Aerial crown-view tile of a tropical tree (Barro Colorado Island, Panama), acquired 20250915:
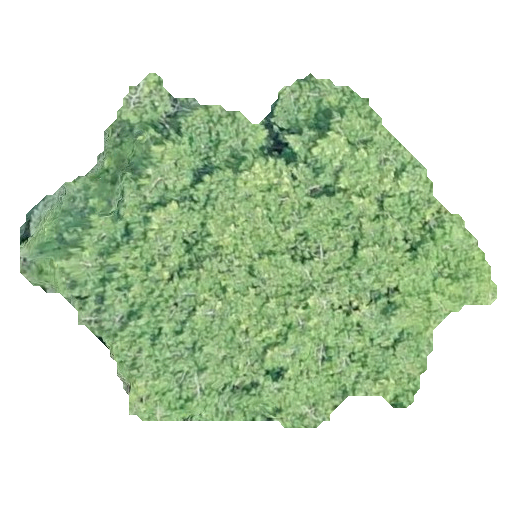
Species: Virola surinamensis
GBIF accepted scientific name: Virola surinamensis
Crown area: 162.966 m²